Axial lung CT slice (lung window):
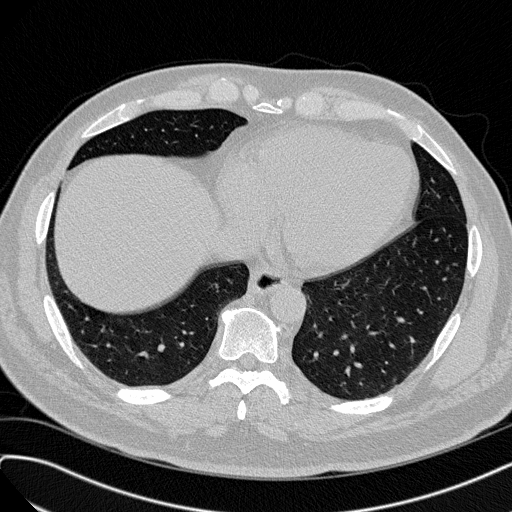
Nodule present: no